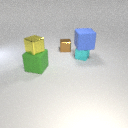
large blue rubber cube above small cyan metal cube